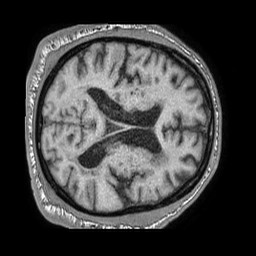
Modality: T1w
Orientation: axial
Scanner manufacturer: philips
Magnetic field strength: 1.5 T
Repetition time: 0.0077 s
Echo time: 0.003508 s